Question: I want to hide the down arrow symbol in the '@Html.DropDownList'. How to override the default dropdownlist style.
Please see the image below.

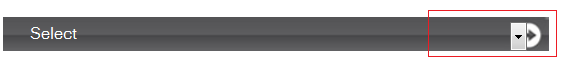
Answer: You can use css to set custom apperiance to your dropdown:
'''
.customDropDown { -webkit-appearance: none; -moz-appearance: none;
// add background image what you like
}
'''
And add this class to your dropdown :
'''
@Html.DropDownList("DropDownID", String.Empty, new {@class="customDropDown "} )
'''